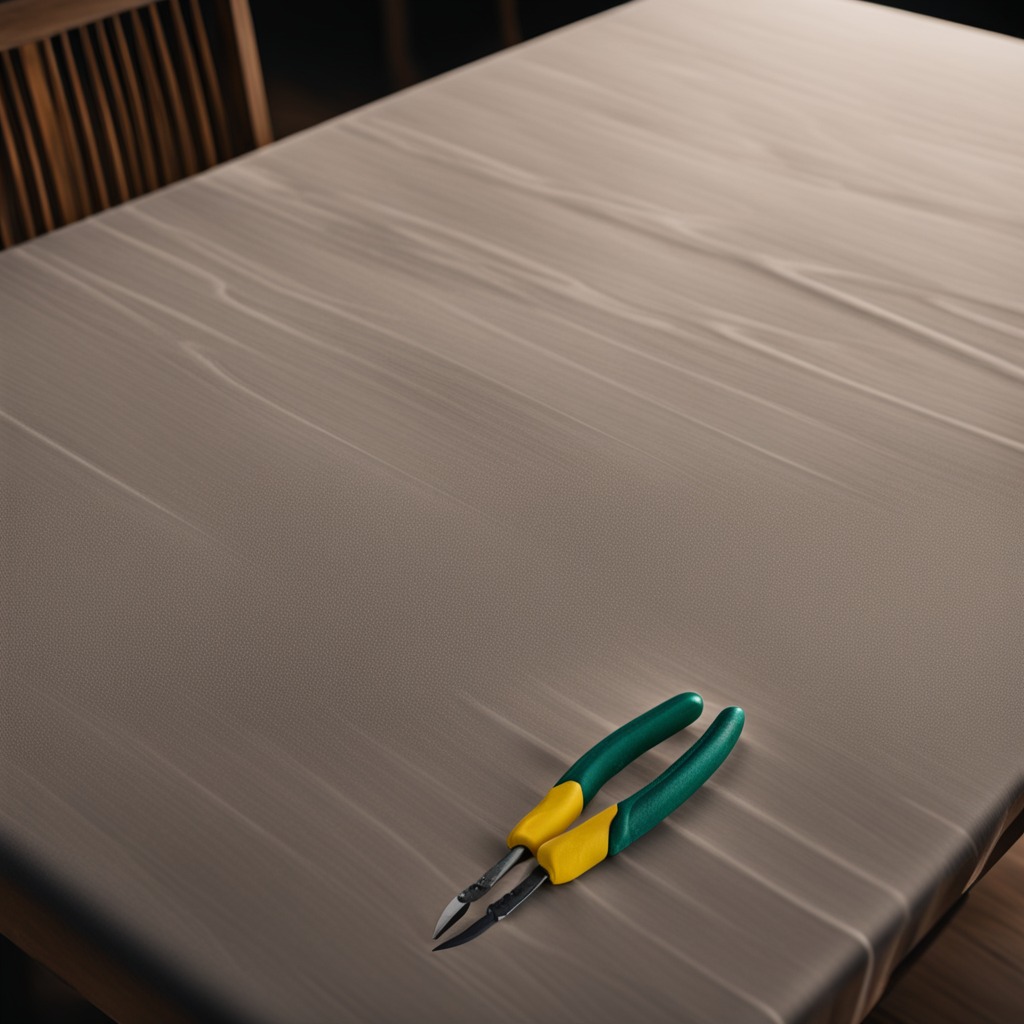
A plier lies on a wooden table.